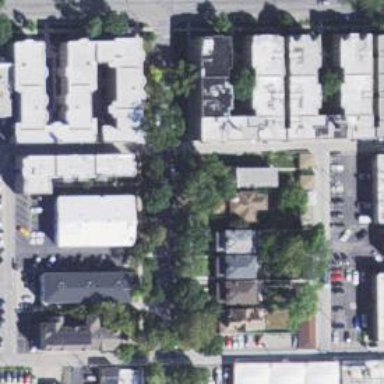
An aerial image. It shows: Alley classified as service road.